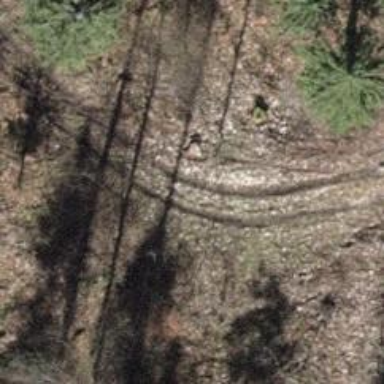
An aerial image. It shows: Dirt track road with grade3 tracktype.